Interaction volume radius: 5 \u00c5
Interaction volume height: 20 \u00c5
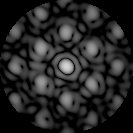
Disorder parameter: 0.4598